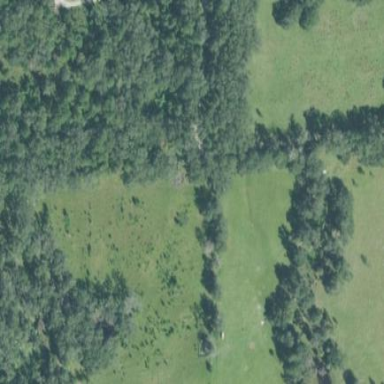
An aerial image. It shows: Mixed leaf woodland.